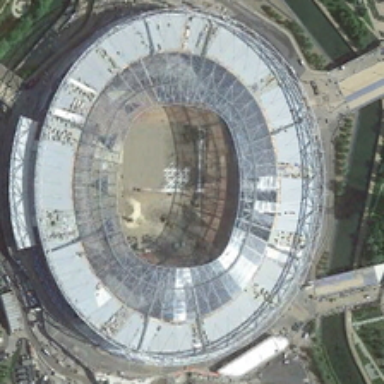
The circular building is a large gymnasium .